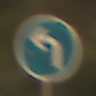
Verkehrszeichen: VorgeschriebeneFahrtrichtungLinks
Umgebung: Outdoor, Nature
Tageszeit: SunriseSunset
Wetter: PartlyCloudy
Licht: Natural
Jahreszeit: NotSpecified
Kontrast: MediumContrast